Aerial crown-view tile of a tropical tree (Barro Colorado Island, Panama), acquired 20250818:
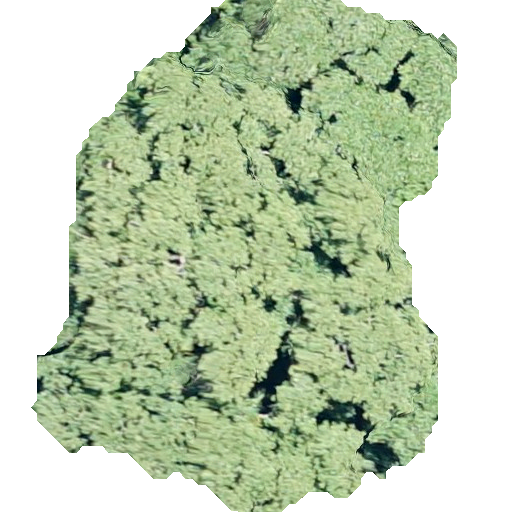
Species: Hieronyma alchorneoides
GBIF accepted scientific name: Hieronyma alchorneoides
Crown area: 232.32 m²